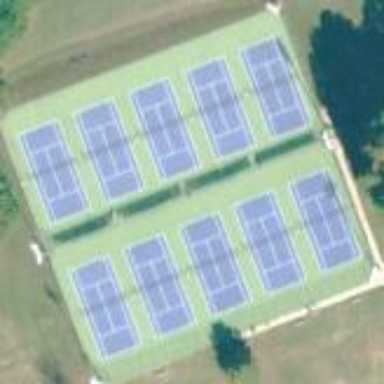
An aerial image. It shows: Tennis court in leisure pitch.